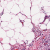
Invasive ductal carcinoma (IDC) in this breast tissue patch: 1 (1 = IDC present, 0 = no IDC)